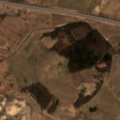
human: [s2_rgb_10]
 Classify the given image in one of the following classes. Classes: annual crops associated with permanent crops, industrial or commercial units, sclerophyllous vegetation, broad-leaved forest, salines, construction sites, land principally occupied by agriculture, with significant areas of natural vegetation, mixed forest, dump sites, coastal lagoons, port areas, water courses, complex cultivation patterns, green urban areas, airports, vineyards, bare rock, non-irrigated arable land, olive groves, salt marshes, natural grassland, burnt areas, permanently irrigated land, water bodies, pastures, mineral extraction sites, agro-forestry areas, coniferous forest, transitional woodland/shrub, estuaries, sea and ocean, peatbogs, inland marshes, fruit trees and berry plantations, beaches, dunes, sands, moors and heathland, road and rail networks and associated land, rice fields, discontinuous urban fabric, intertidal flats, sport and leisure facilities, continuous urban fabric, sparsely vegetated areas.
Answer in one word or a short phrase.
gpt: non-irrigated arable land, complex cultivation patterns, mixed forest